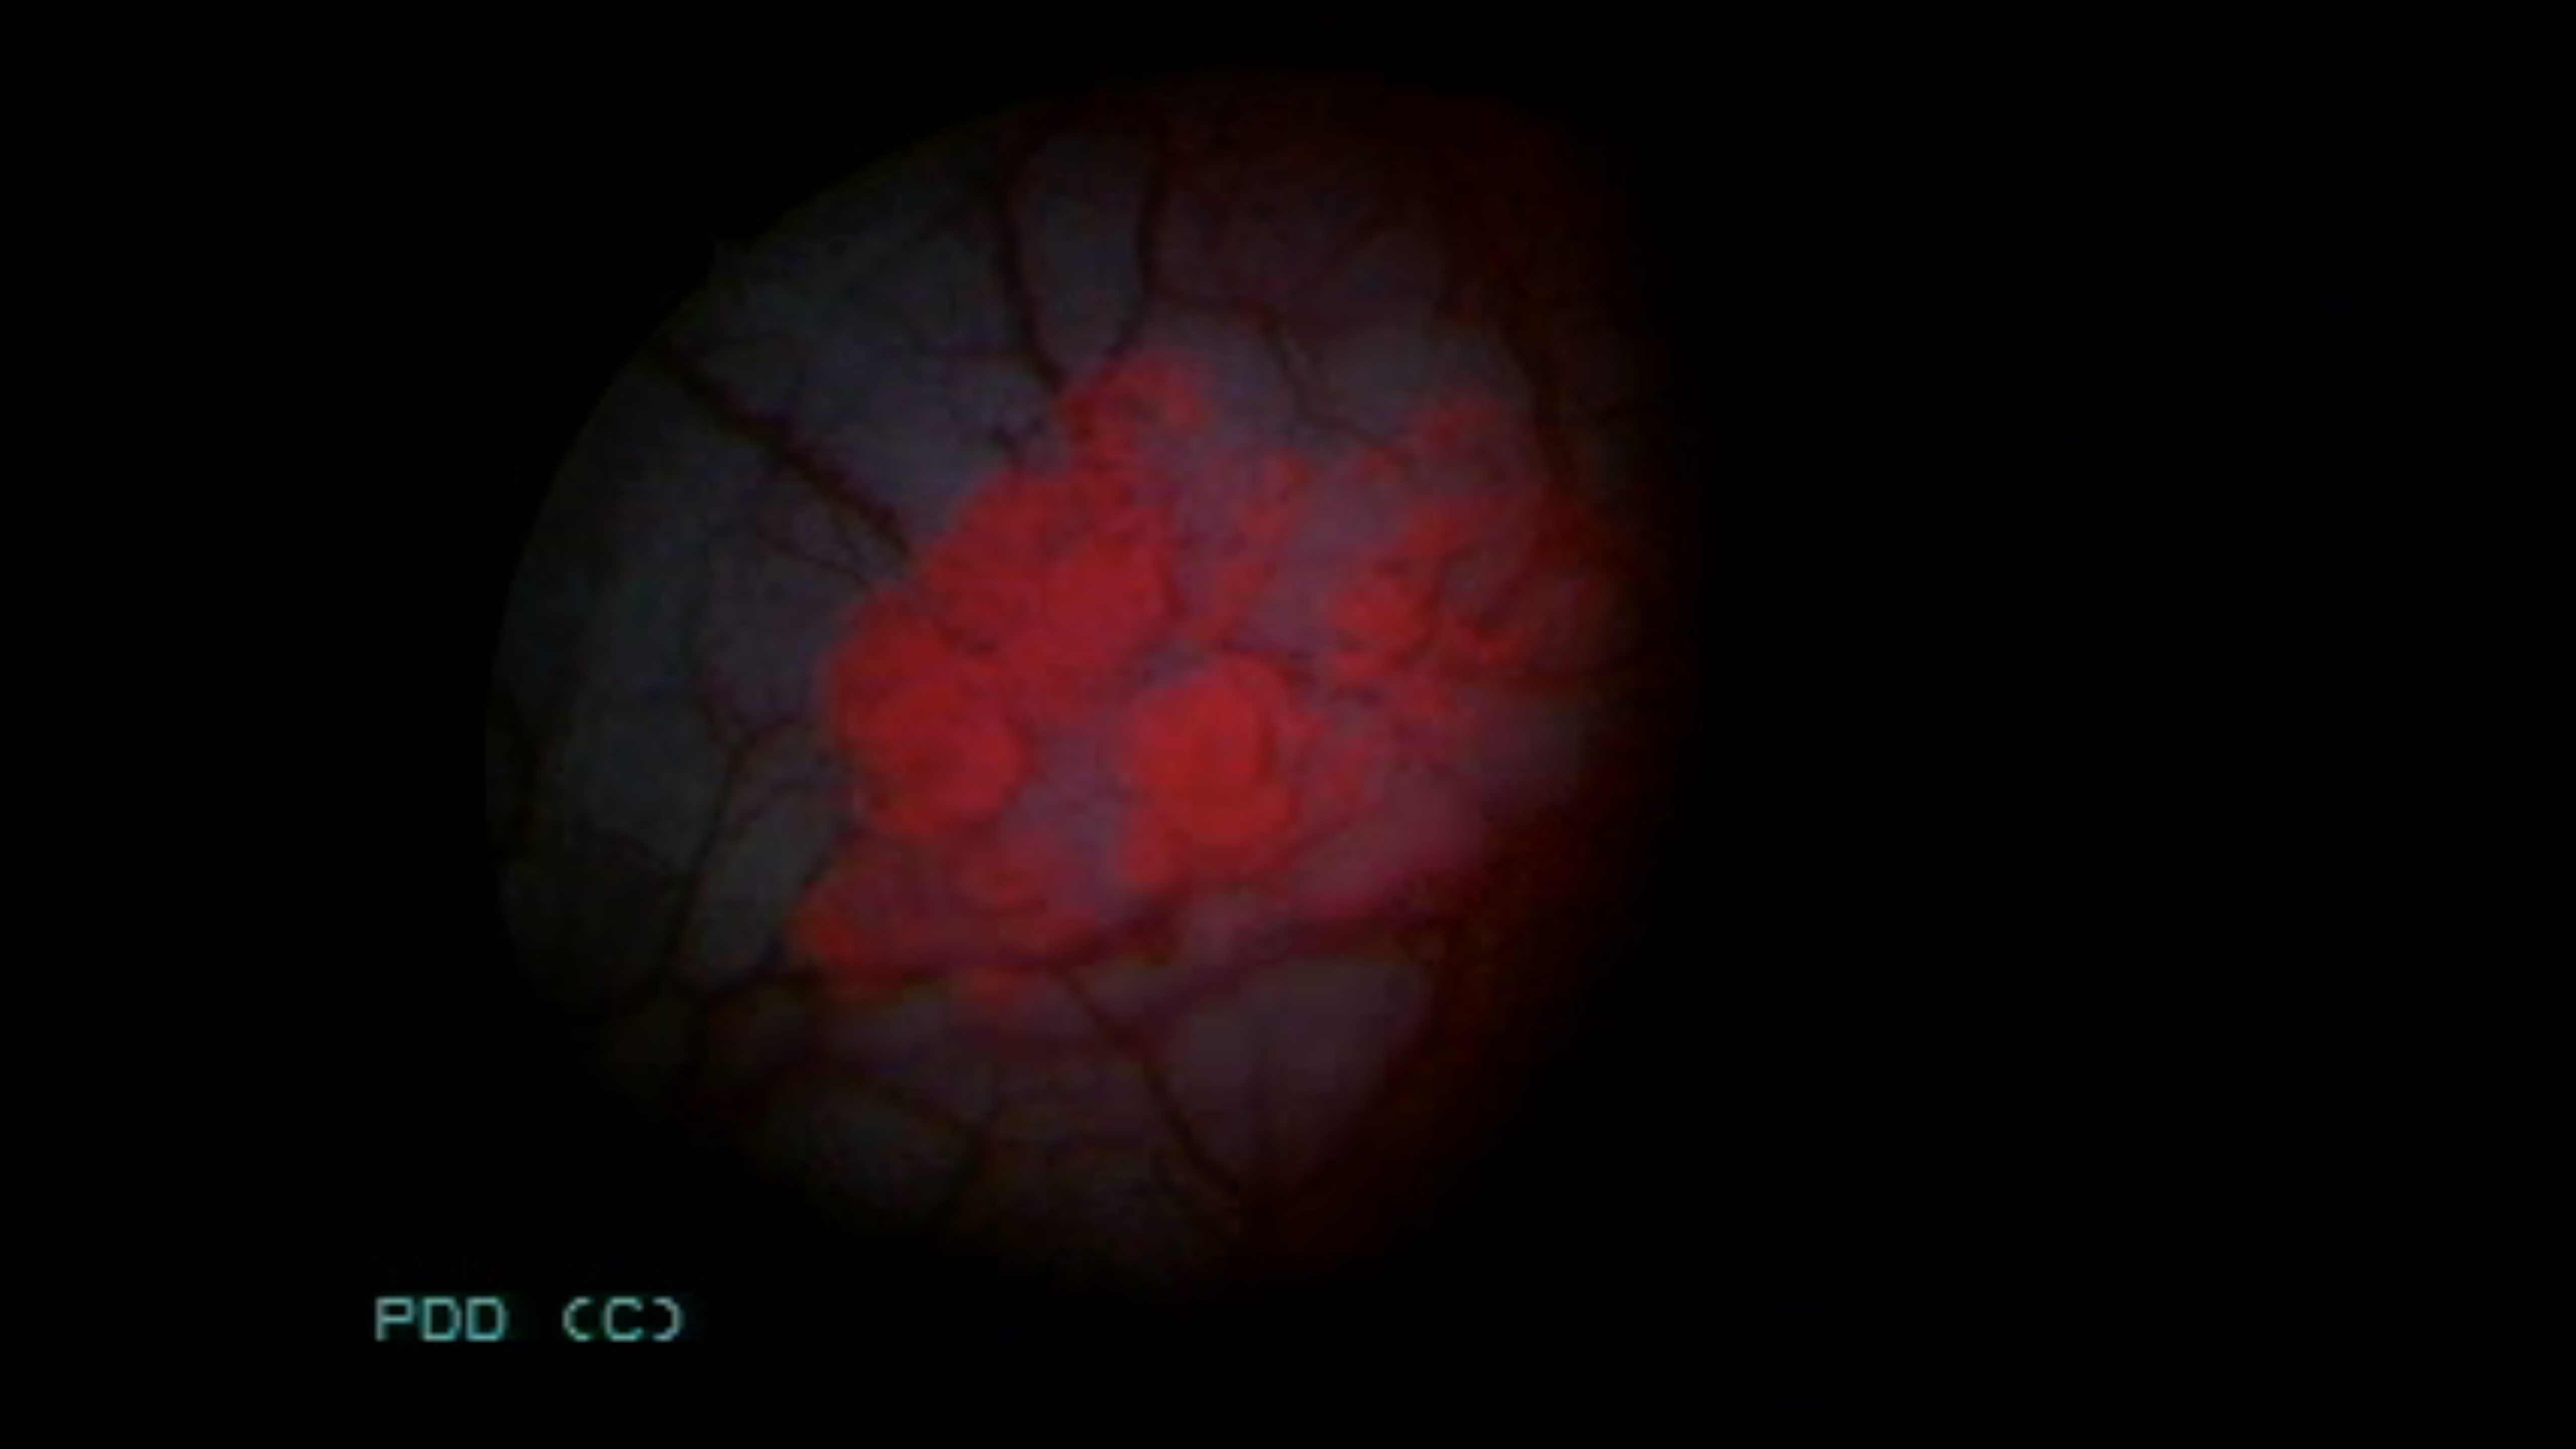
Modality: BLC
Class: Malignant
Subclass: LowGradePapillary
Lesion: L1
Stage: Ta
Morphology: Papillary
Bladder cancer association: Yes